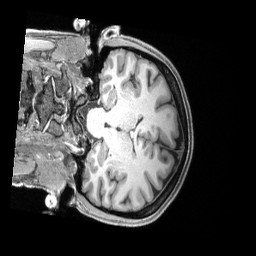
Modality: T1w
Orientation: coronal
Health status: healthy
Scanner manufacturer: siemens
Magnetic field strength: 3 T
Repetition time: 2.4 s
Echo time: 0.00222 s